Interaction volume radius: 5 \u00c5
Interaction volume height: 20 \u00c5
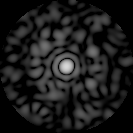
Disorder parameter: 0.7772